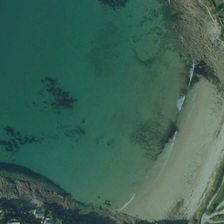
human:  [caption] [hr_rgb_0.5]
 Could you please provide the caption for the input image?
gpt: green ocean is near a beach and some green trees .

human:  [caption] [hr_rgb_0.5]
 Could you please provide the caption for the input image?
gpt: green ocean is near a beach and some green trees .

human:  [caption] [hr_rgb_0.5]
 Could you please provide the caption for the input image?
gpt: green ocean is near a beach and some green trees .

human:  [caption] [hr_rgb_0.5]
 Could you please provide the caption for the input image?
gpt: green ocean is near a beach and some green trees .

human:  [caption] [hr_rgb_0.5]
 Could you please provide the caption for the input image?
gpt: green ocean is near a beach and some green trees .